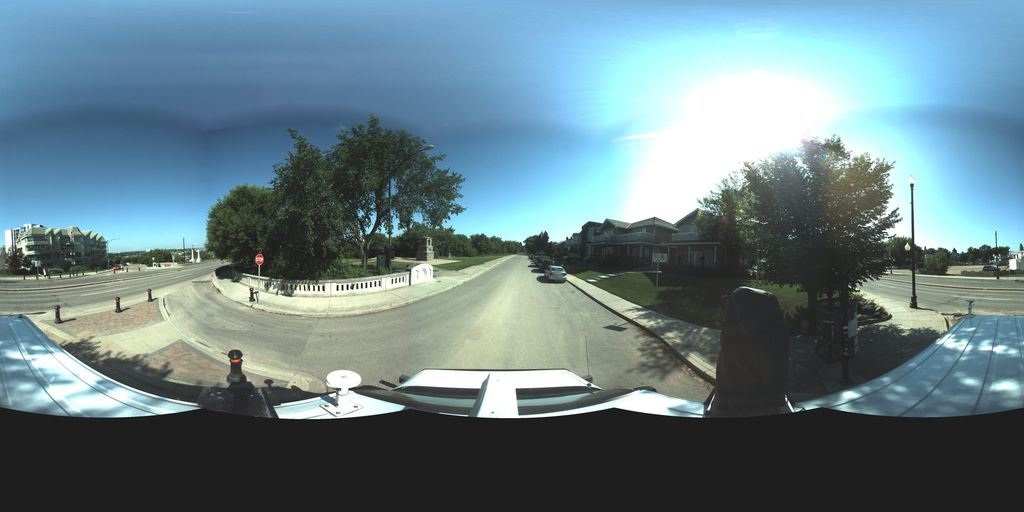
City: saskatoon